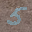
Label: 5